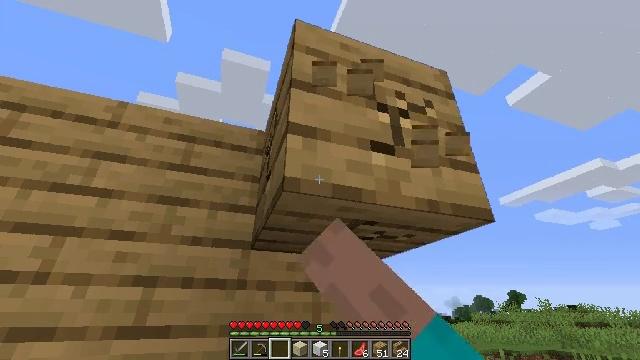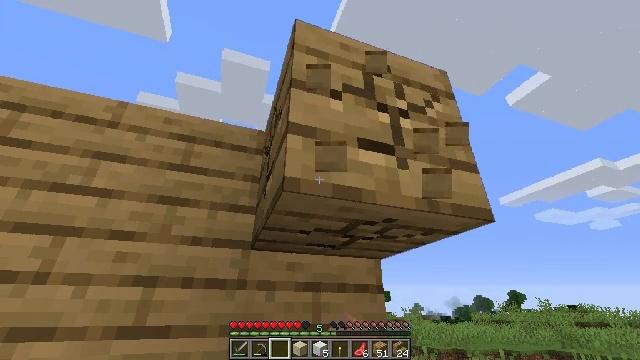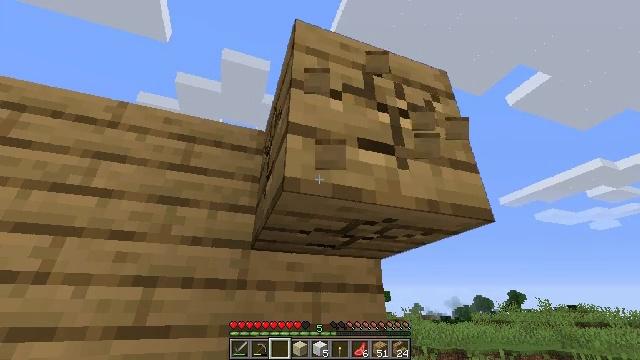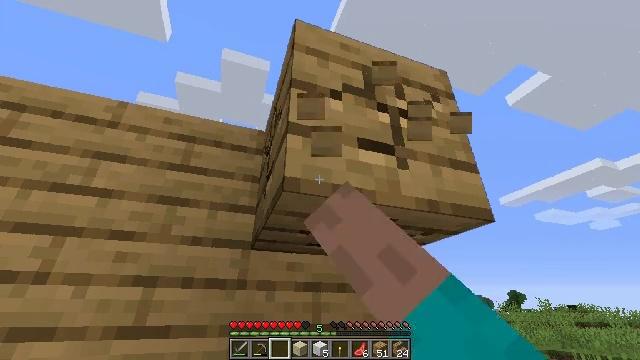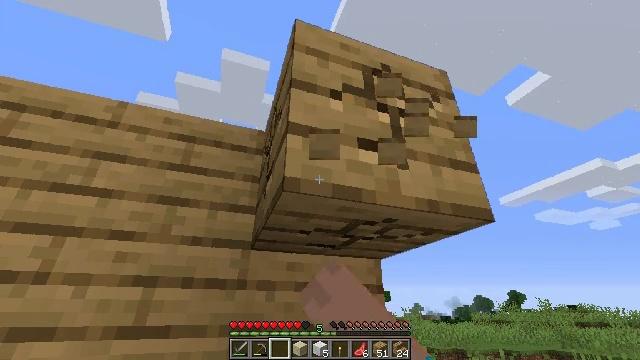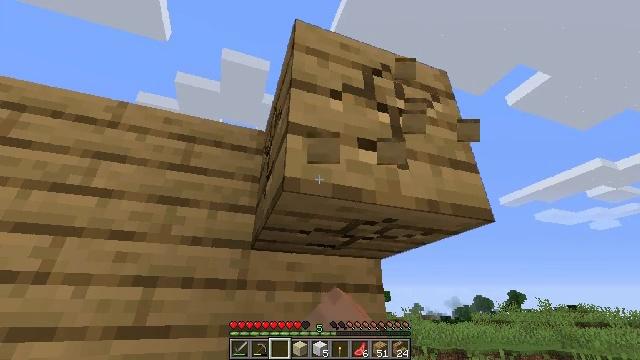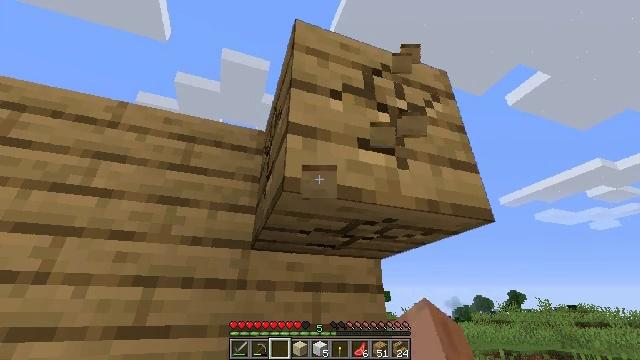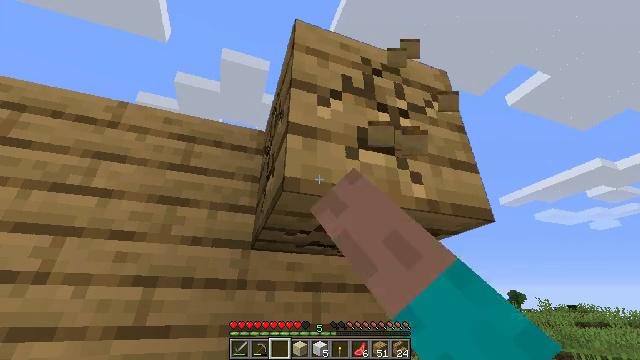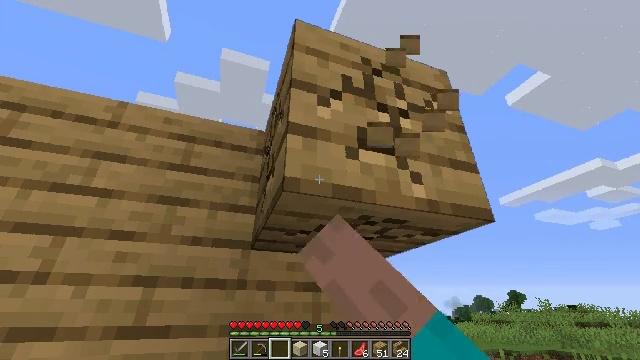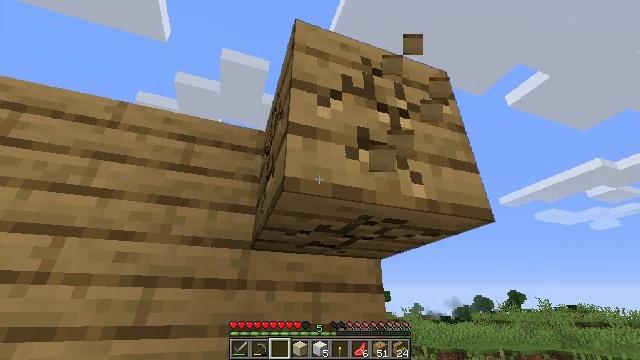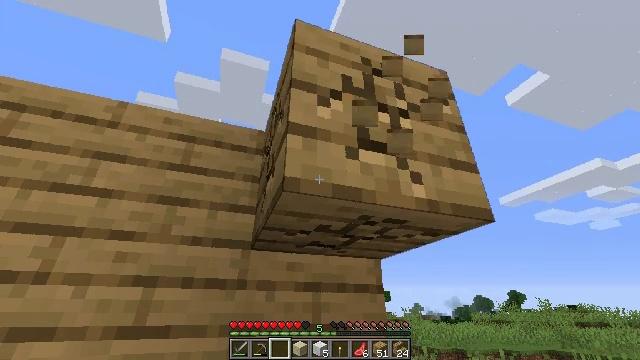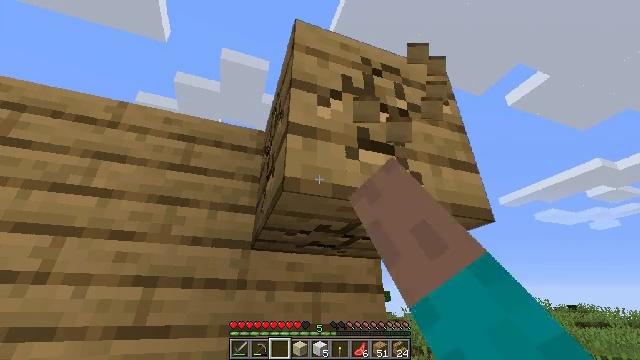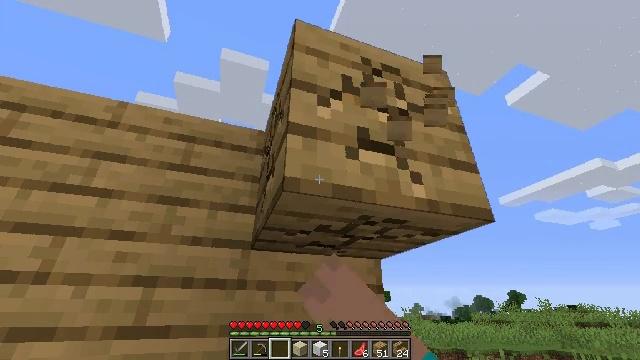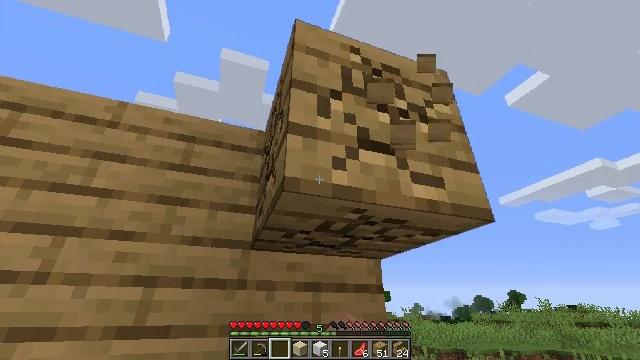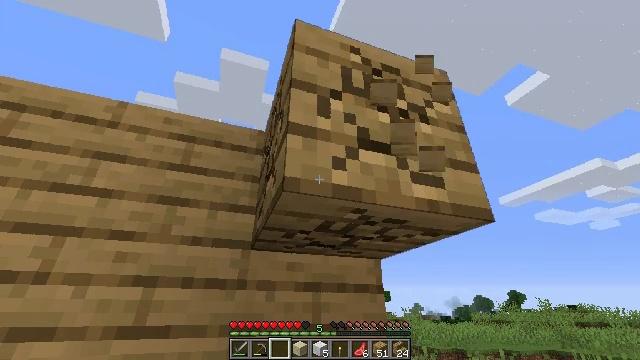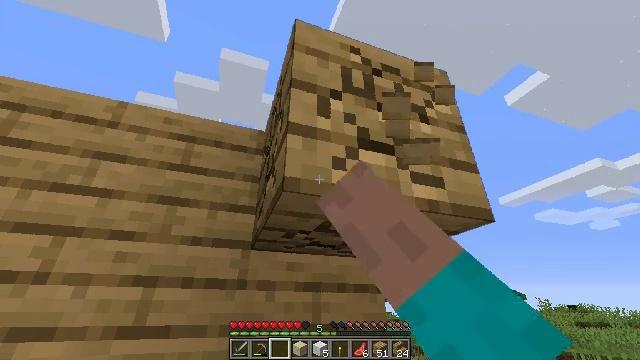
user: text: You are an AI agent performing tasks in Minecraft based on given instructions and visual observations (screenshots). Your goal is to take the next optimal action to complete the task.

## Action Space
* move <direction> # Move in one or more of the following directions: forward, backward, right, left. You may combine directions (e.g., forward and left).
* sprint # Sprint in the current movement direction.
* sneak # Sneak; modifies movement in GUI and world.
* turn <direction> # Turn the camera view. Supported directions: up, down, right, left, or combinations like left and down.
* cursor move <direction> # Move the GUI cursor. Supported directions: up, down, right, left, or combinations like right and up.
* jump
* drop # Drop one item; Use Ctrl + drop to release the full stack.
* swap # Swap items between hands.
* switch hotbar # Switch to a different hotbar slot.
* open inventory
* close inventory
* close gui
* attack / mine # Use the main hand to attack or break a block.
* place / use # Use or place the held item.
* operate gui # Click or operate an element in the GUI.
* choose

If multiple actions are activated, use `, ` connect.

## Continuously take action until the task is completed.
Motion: motion action
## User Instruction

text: Retrieve oak planks from the wooden block.
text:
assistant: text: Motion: attack / mine
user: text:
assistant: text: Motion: attack / mine
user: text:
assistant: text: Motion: attack / mine
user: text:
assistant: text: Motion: attack / mine
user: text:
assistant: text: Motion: attack / mine
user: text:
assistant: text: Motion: attack / mine
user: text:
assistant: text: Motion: attack / mine
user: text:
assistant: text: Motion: attack / mine
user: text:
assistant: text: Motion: attack / mine
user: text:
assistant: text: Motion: attack / mine
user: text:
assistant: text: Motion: attack / mine
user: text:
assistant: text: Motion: attack / mine
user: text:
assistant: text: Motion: attack / mine
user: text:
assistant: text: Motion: attack / mine
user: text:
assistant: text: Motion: attack / mine
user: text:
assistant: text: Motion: attack / mine
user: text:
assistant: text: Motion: attack / mine
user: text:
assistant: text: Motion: attack / mine
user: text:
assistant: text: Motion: attack / mine
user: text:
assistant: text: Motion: attack / mine
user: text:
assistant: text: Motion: attack / mine
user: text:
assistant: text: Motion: attack / mine
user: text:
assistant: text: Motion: attack / mine
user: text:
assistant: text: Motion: attack / mine
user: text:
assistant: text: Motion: attack / mine
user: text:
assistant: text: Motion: attack / mine
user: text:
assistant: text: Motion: attack / mine
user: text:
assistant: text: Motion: attack / mine
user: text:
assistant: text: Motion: attack / mine
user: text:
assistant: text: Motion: attack / mine